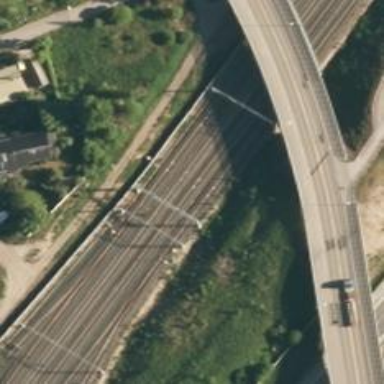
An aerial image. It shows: Railway with continuous electrified contact lines.